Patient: sex M, age 58
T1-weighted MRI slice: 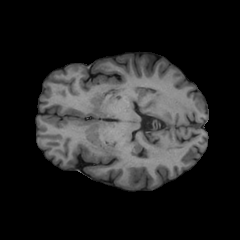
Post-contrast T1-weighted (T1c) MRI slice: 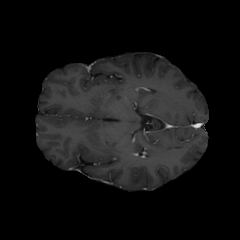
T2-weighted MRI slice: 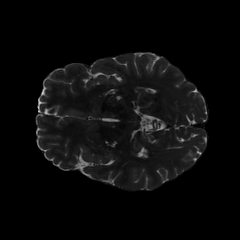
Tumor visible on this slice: no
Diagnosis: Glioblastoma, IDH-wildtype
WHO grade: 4